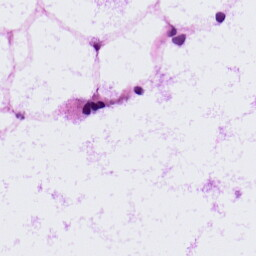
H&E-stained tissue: LymphNode